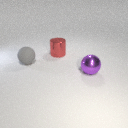
large purple metal sphere to the right of large gray rubber sphere